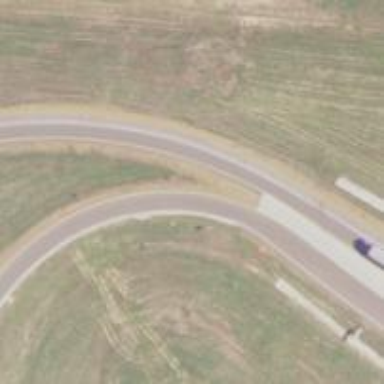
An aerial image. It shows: Trunk link road with asphalt surface.